Aerial crown-view tile of a tropical tree (Barro Colorado Island, Panama), acquired 20250512:
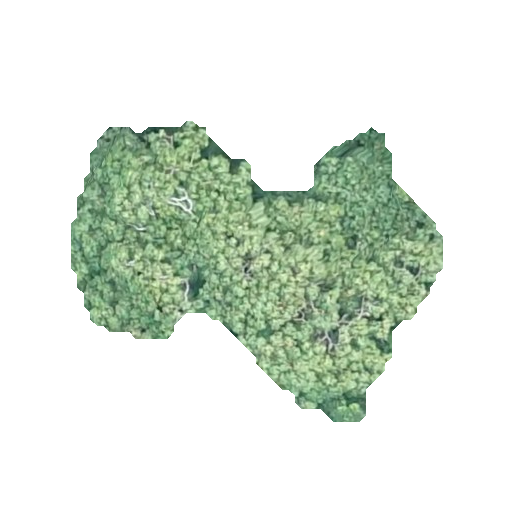
Species: Sterculia apetala
GBIF accepted scientific name: Sterculia apetala
Crown area: 101.64 m²